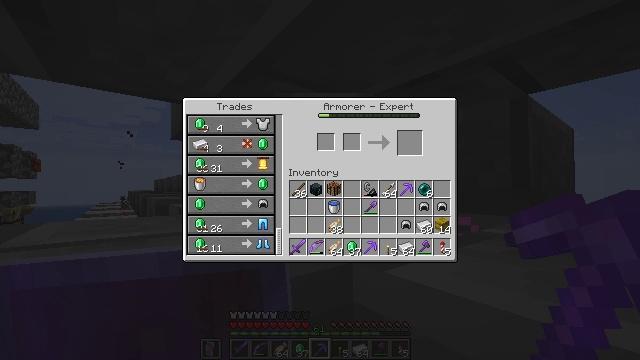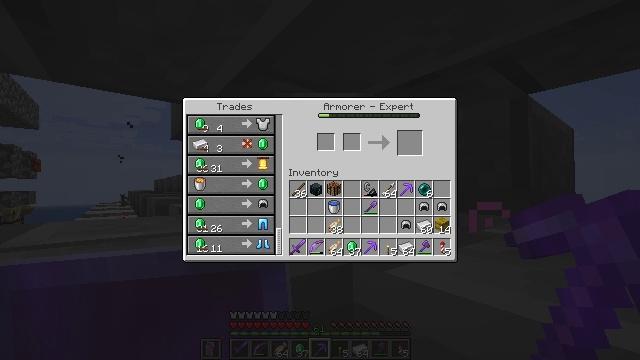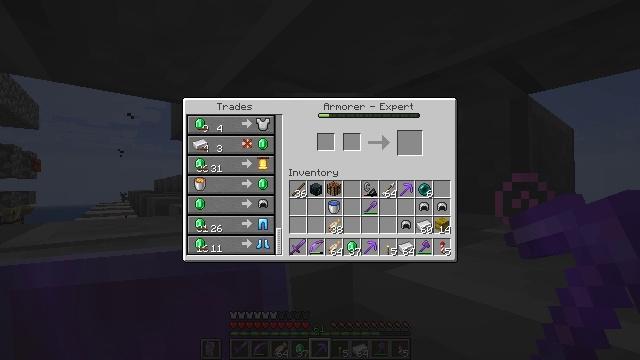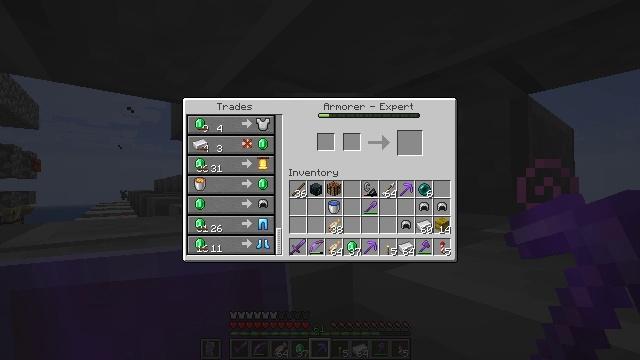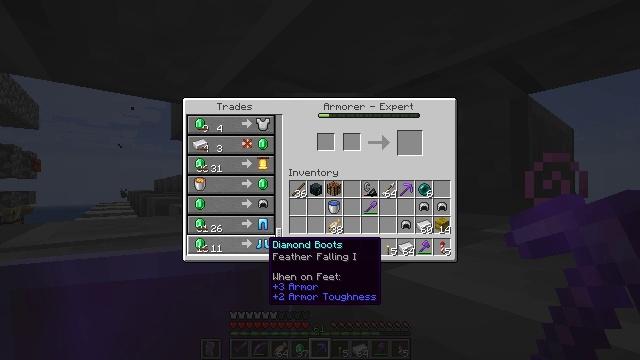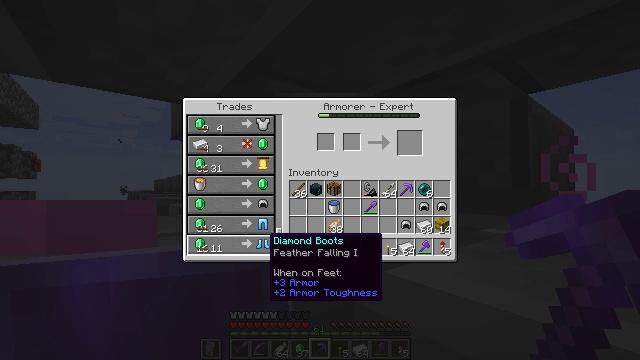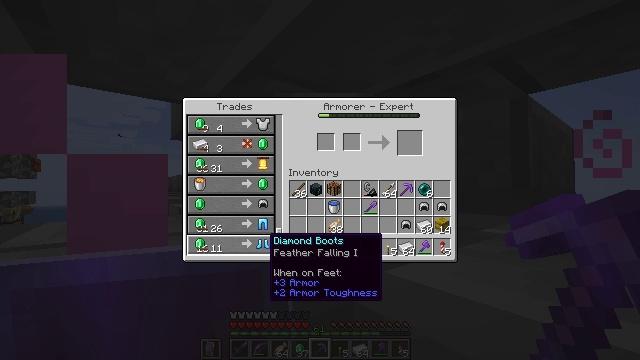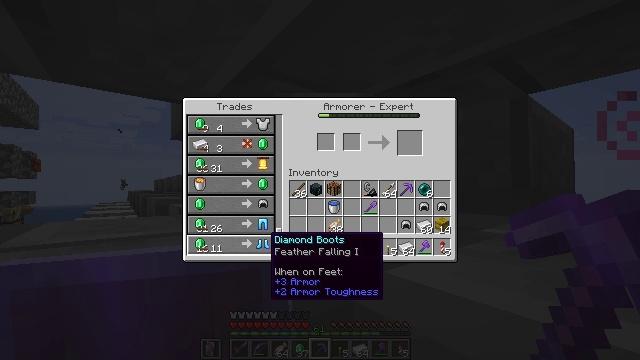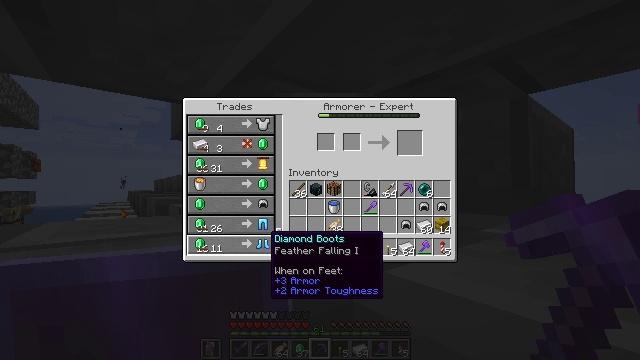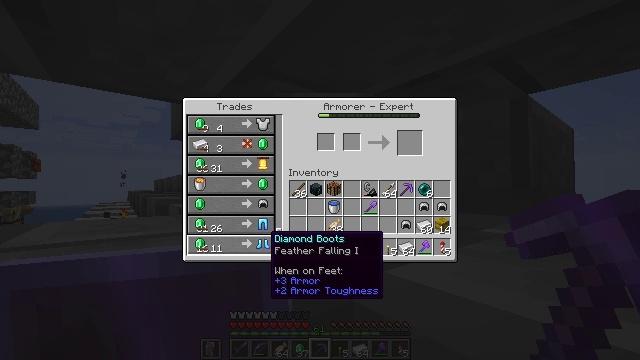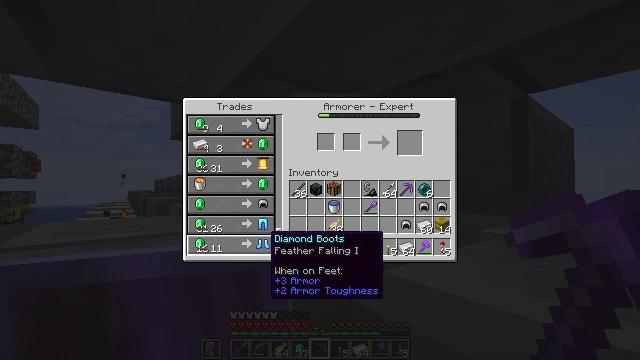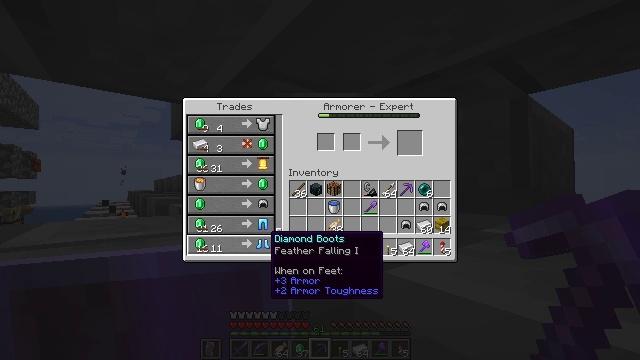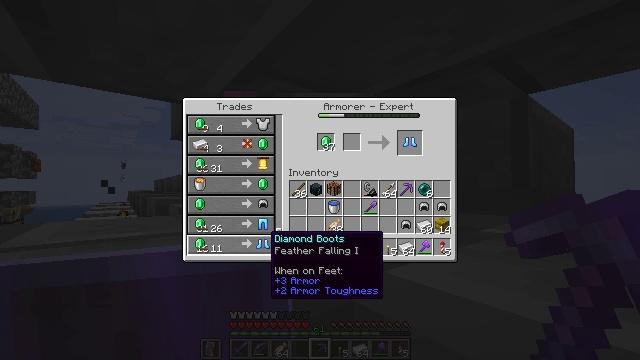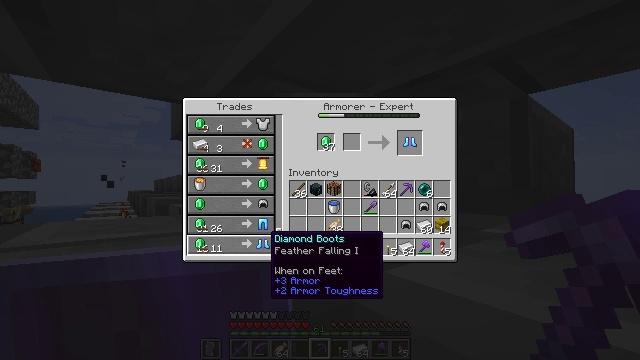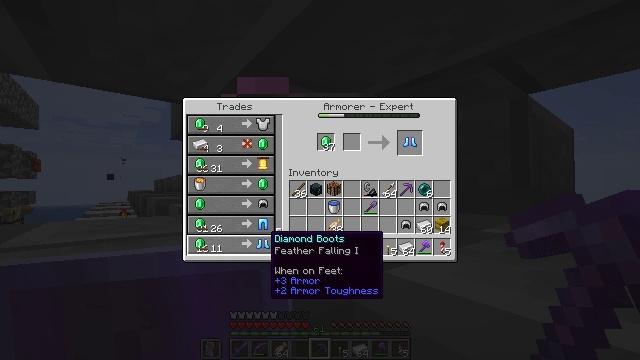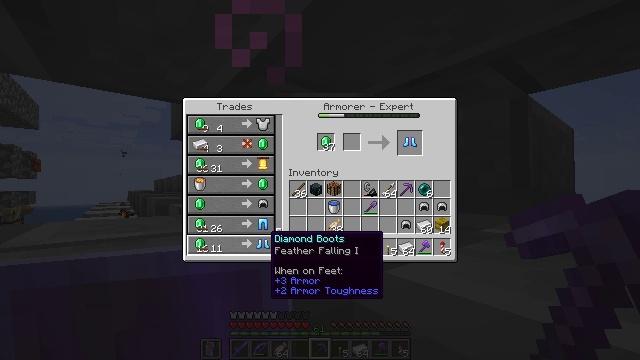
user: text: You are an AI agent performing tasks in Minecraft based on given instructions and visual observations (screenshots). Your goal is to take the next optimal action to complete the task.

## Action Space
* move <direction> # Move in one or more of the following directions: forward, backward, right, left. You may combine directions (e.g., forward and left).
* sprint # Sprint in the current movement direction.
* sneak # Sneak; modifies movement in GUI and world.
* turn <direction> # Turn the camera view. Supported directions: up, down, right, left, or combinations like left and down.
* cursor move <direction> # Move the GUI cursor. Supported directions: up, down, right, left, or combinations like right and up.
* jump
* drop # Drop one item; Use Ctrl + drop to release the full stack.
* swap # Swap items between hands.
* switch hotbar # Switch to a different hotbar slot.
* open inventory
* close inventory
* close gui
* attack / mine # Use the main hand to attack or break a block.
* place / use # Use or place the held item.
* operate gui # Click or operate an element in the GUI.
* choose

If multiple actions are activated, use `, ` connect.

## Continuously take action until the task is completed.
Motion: motion action
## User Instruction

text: Use the crafting table to make a chainmail helmet.
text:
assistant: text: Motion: no_op
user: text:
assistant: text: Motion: no_op
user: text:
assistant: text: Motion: no_op
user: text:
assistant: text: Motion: no_op
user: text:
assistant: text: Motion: no_op
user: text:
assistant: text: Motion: no_op
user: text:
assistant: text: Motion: no_op
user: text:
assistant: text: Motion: no_op
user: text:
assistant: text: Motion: no_op
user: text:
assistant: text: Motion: no_op
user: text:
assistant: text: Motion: no_op
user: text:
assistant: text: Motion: attack / mine
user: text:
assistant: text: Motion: attack / mine
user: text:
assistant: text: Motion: attack / mine
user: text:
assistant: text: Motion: no_op
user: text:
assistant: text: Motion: no_op
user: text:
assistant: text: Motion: no_op
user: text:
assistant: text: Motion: no_op
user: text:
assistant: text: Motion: no_op
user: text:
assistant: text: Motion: no_op
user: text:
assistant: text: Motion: no_op
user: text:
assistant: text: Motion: no_op
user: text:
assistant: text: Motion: no_op
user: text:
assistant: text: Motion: no_op
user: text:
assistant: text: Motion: no_op
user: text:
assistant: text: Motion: no_op
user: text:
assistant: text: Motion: no_op
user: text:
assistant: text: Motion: turn right and up
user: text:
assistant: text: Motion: turn right and up
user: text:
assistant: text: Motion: turn right and up